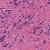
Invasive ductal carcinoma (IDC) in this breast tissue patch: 1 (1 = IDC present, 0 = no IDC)